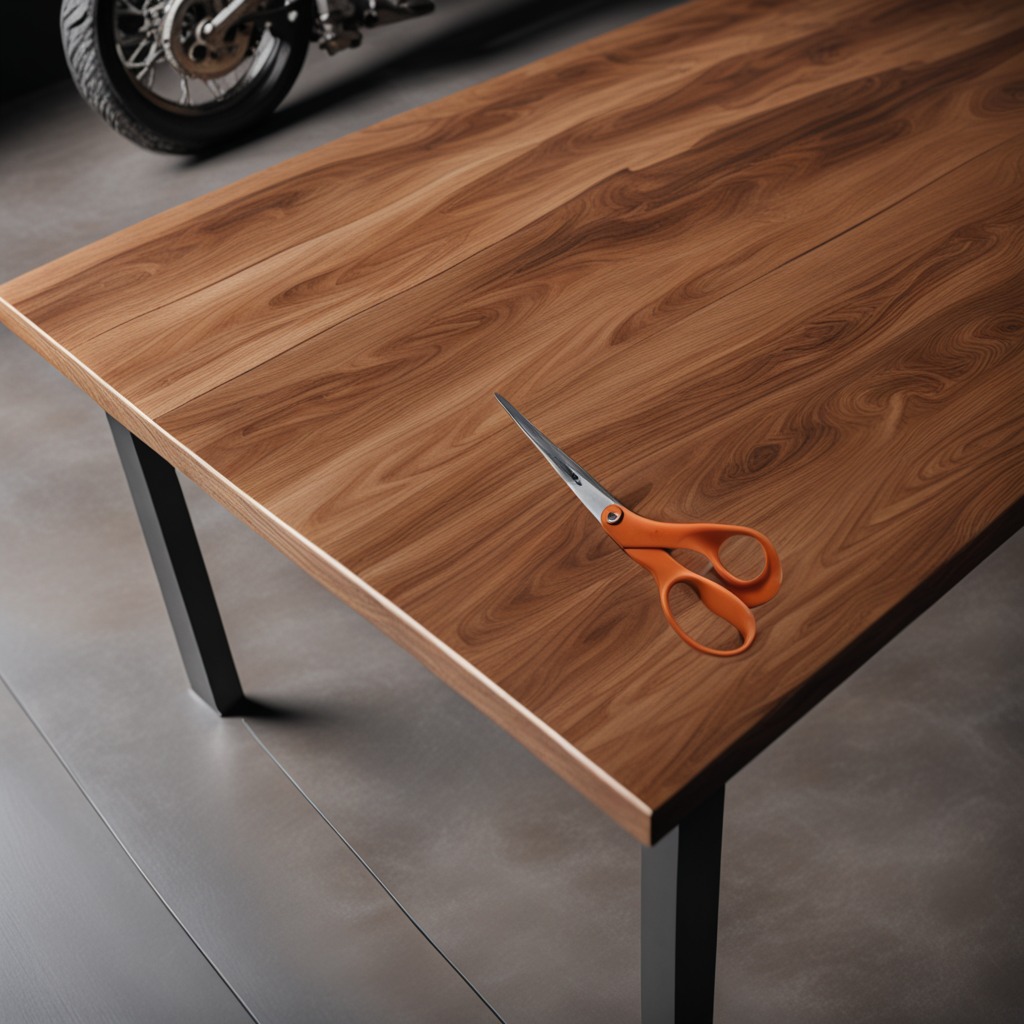
A scissor is lying on an oil-spilled wooden table in a vintage motorcycle garage.